Question: I would like to automate the process of typing
'g++ -o filename.exe filename.cpp'
Here is some python code to do it:
'''
import os
filename = input("File name: ")
fo = open("compile.bat", "w")
fo.write("g++ -o " + str(filename) + ".exe " + str(filename) + ".cpp")
fo.close()
os.system("compile.bat")
'''
Basically, it asks the user to input the name of his file and then makes a '.bat' file with all the details. The new '.bat' file is then told to start and the command inside it compiles the program.
The code inside the new '.bat' file is:
'''
g++ -o your_file_name.exe your_file_name.cpp
'''
Theoretically speaking, I can do the same with any language such as Java, C++ or Ruby, what if I use any language? My question is how can I do all this in the same batch-file which passes the details to the compiler?
What I basically want is to make a batch-file which:
- Asks the user to enter their file's name.- Calls the command to compile the file.

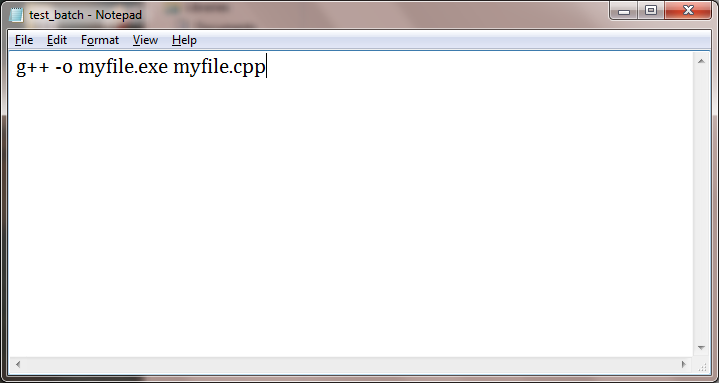
Answer: Basically a three-liner:
stop command repetition (for nicer output):
'''
@echo off
'''
ask user to enter file name:
'''
set /p file="Enter your filename: "
'''
call the command:
'''
g++ -o %file%.exe %file%.cpp
'''